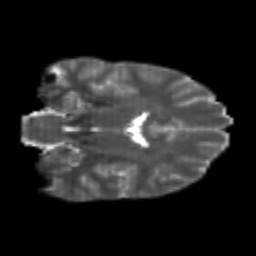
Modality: T2w
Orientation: coronal
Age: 23
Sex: male
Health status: healthy
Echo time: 0.074 s